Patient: sex M, age 68
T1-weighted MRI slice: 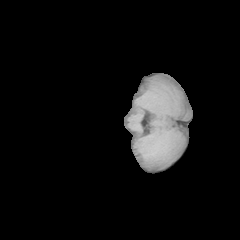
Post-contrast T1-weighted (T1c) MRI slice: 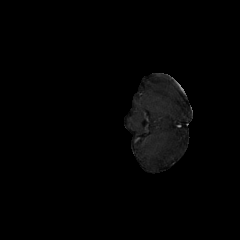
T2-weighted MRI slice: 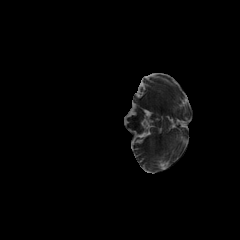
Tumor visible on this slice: no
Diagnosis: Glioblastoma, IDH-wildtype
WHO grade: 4